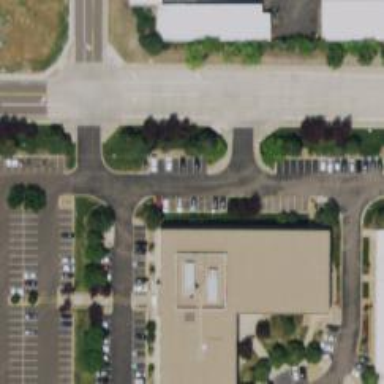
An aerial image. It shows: Parking space is available.